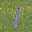
Label: 1